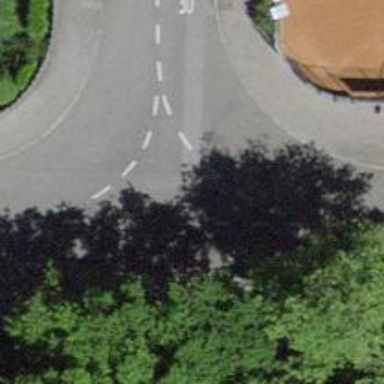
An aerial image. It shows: Residential road with asphalt surface. There are sidewalks on both sides of the road.